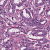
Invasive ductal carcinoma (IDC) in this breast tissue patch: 1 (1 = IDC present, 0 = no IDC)